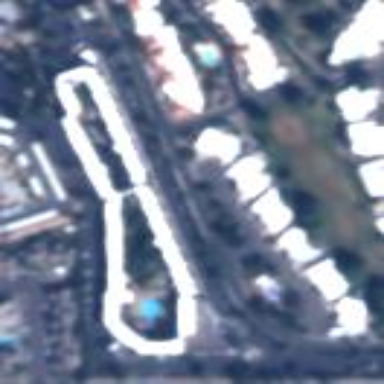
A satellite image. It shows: Hotel.